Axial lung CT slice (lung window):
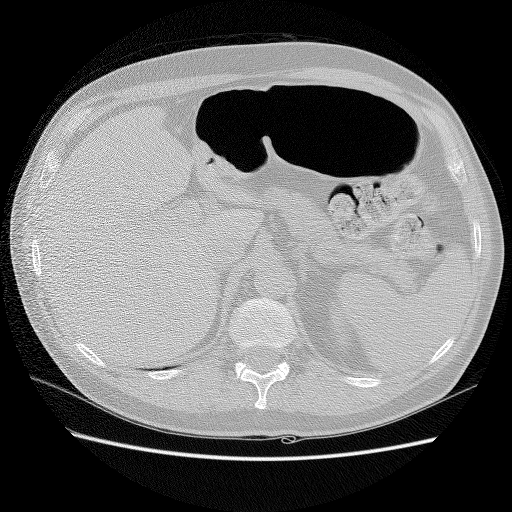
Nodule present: no